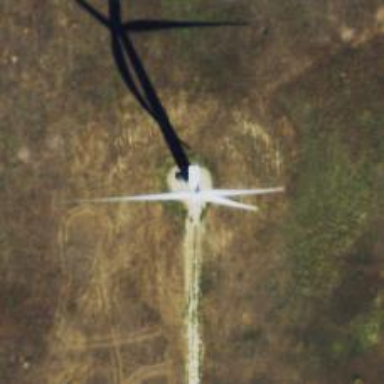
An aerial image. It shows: Wind generator powered by horizontal axis wind turbine.